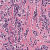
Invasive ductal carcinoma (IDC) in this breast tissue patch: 1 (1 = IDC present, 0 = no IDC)